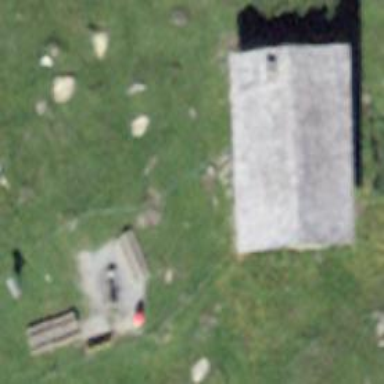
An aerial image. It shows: Bench.